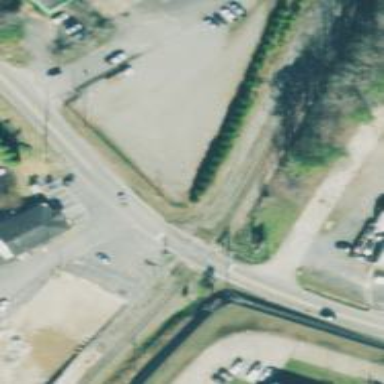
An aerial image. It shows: Level crossing on the railway with lights.